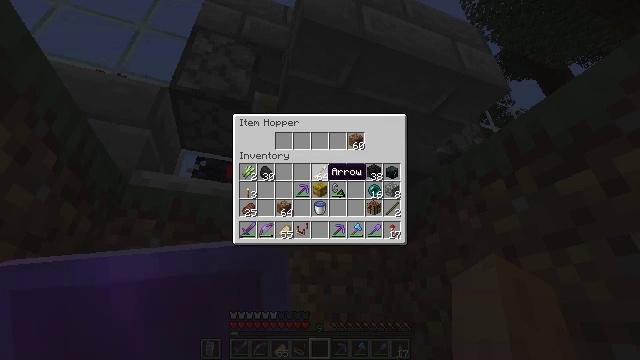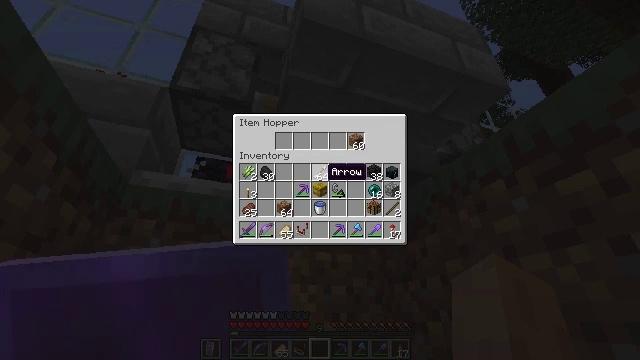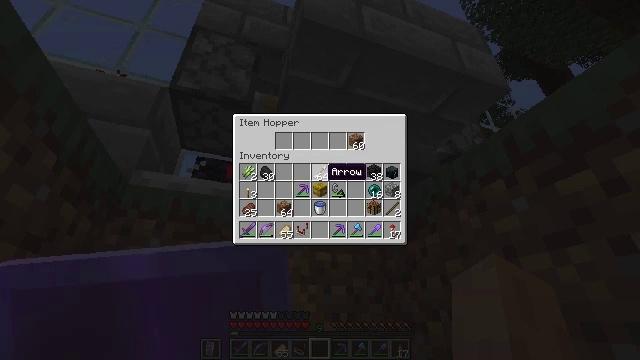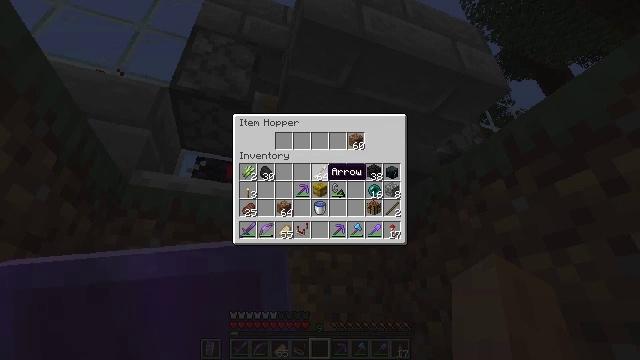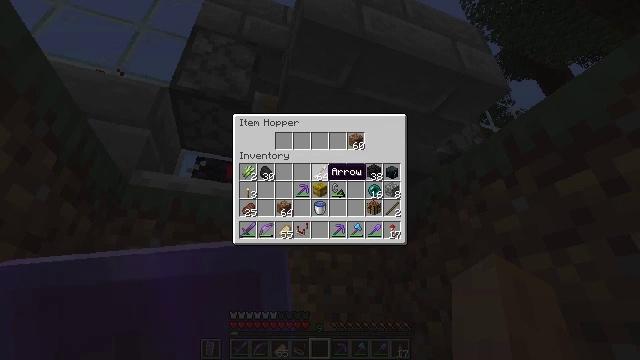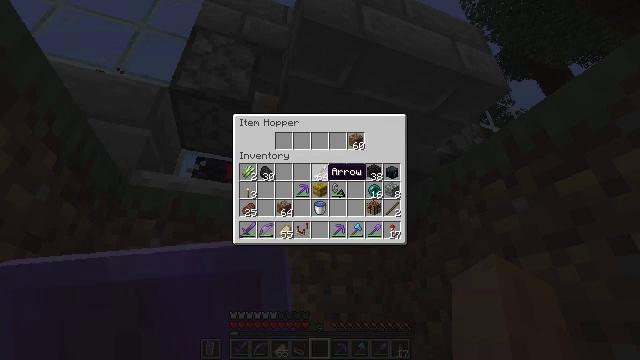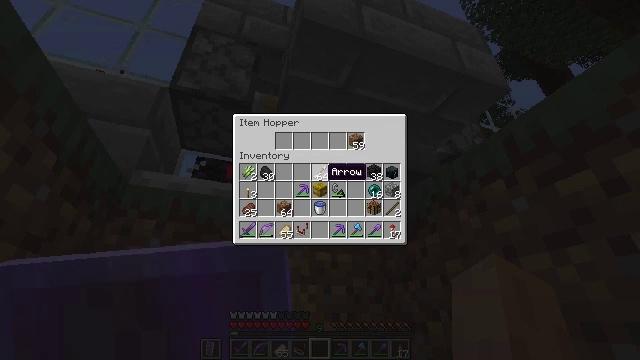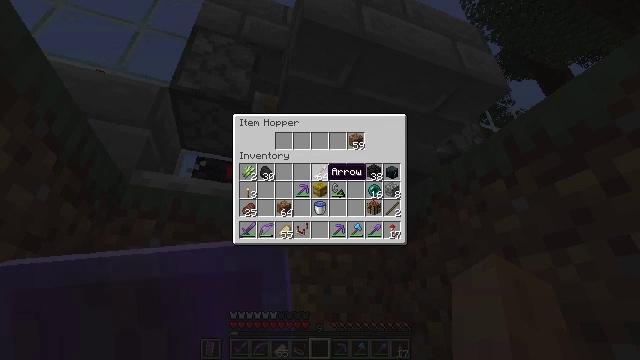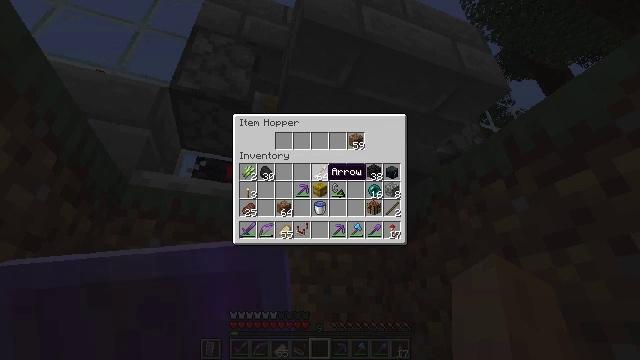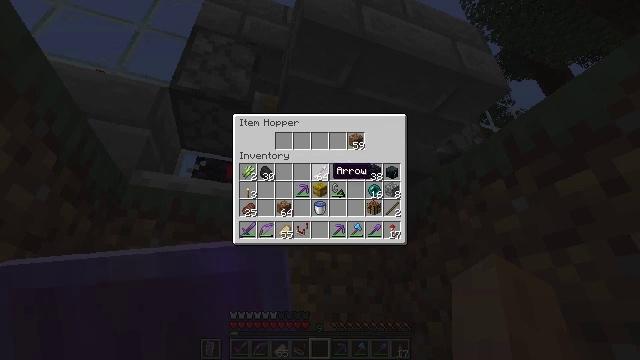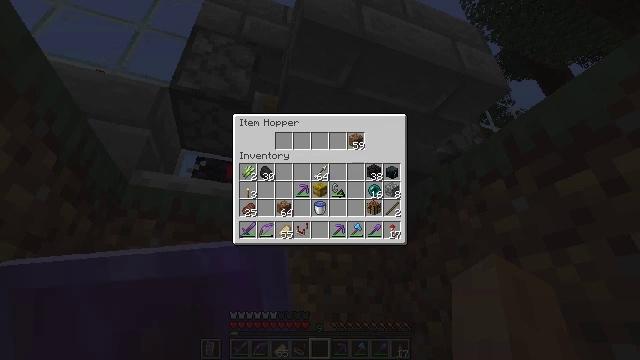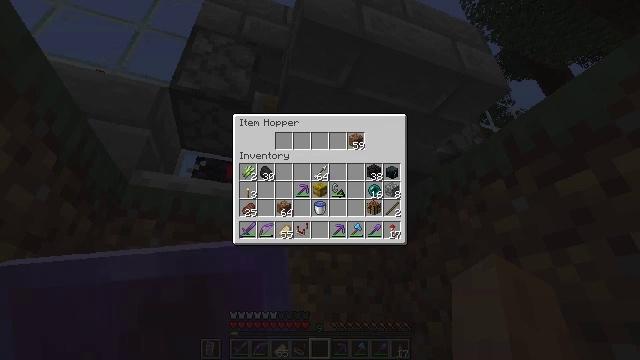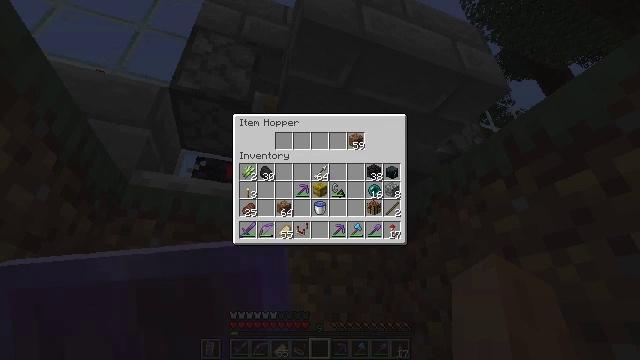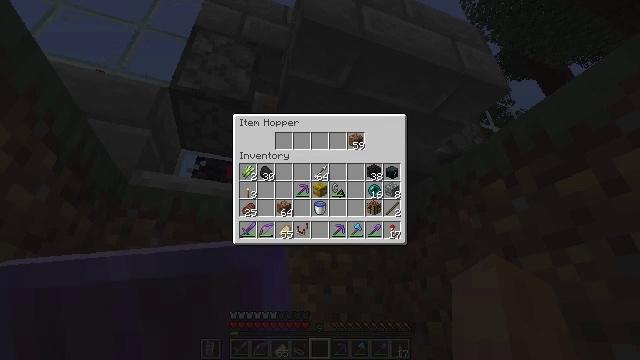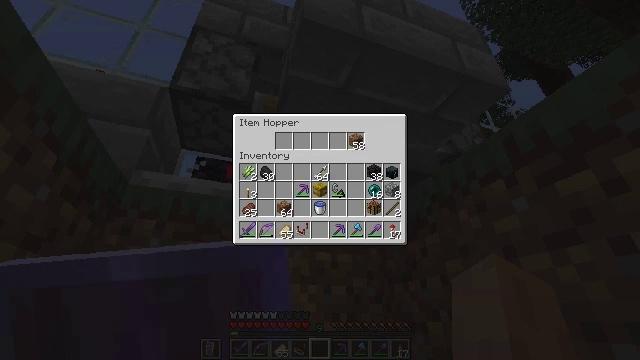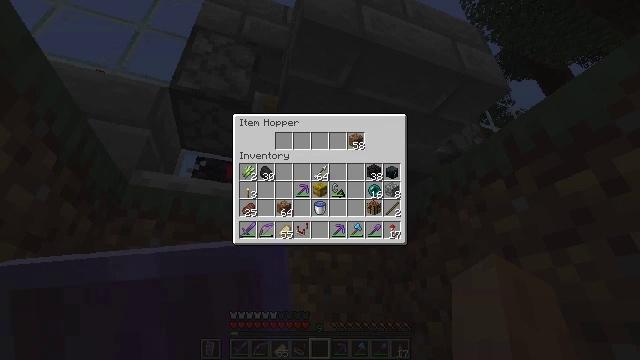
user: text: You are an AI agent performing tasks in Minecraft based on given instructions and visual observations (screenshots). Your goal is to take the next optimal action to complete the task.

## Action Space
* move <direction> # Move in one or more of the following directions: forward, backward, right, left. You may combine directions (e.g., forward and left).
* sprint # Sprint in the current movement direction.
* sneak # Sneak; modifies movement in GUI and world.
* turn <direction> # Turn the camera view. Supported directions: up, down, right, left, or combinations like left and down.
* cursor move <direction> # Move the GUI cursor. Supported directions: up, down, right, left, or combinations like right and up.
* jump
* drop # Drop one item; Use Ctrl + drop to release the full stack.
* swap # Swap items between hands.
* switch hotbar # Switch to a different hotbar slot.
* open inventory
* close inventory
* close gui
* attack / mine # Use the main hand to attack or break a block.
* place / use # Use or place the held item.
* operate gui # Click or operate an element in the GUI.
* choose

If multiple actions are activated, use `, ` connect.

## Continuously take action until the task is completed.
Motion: motion action
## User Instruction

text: Break the comparator from the circuit.
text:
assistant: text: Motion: no_op
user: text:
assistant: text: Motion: no_op
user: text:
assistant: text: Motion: no_op
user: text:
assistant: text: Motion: no_op
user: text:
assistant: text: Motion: no_op
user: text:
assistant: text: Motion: no_op
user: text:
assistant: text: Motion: no_op
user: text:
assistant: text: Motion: no_op
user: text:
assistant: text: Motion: no_op
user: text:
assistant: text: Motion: turn right and up
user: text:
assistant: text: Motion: no_op
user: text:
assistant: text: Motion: no_op
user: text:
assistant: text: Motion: no_op
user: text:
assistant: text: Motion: no_op
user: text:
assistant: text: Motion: no_op
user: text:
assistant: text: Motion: no_op
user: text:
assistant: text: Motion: no_op
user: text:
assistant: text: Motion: no_op
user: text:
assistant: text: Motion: no_op
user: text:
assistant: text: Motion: no_op
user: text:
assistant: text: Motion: no_op
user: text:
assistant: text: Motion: no_op
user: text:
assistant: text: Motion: no_op
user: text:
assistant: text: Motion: no_op
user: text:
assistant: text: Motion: no_op
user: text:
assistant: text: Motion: no_op
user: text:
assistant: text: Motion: no_op
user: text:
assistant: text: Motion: no_op
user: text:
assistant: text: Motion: no_op
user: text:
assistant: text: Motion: no_op